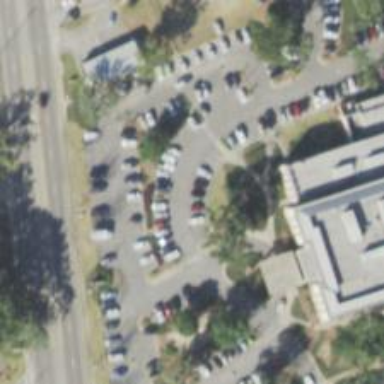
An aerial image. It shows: Parking space.